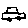
Label: car